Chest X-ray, AP view. Patient: 48 years old, sex F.
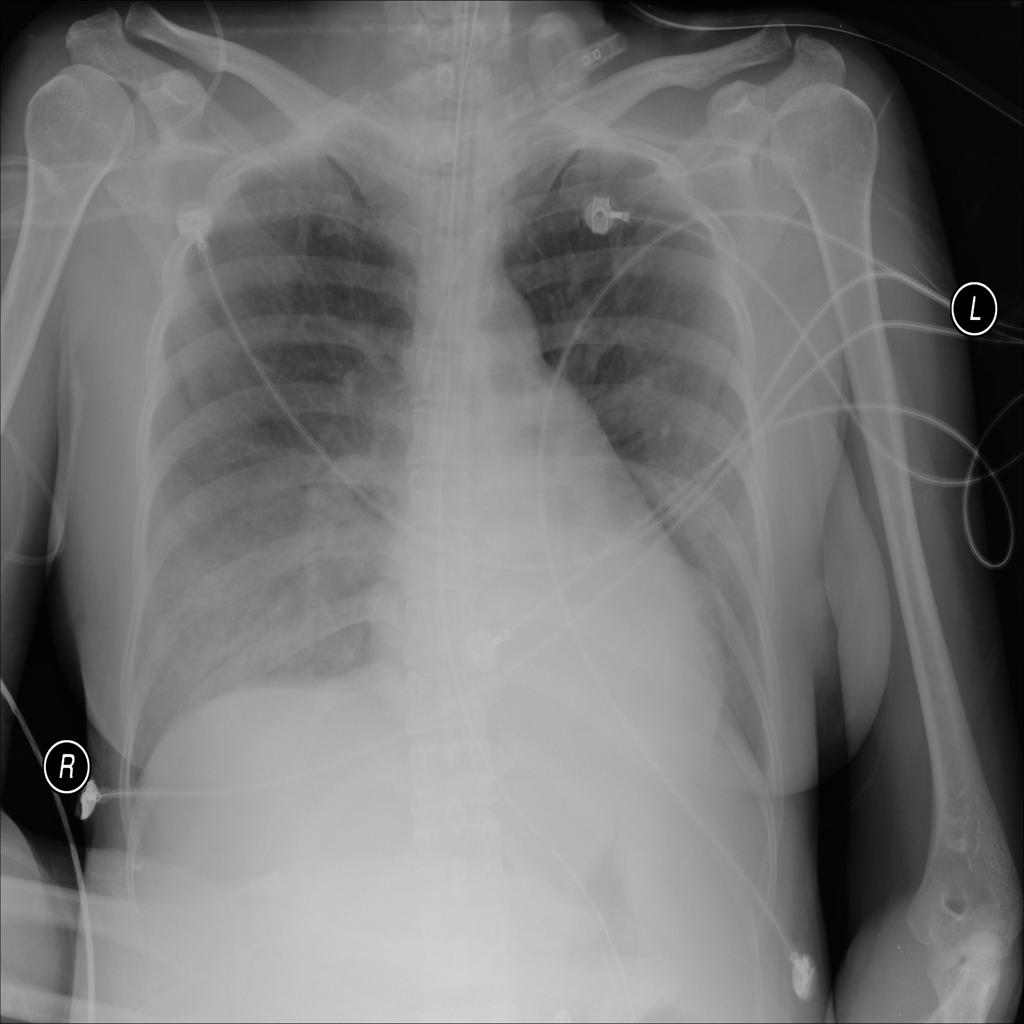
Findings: Cardiomegaly